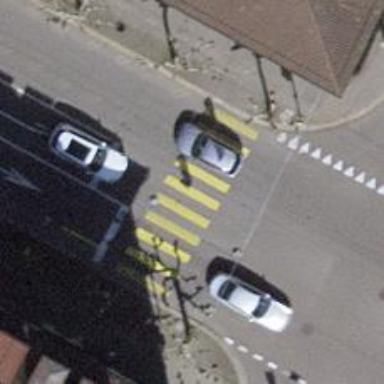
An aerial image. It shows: Road crossing with traffic signals.